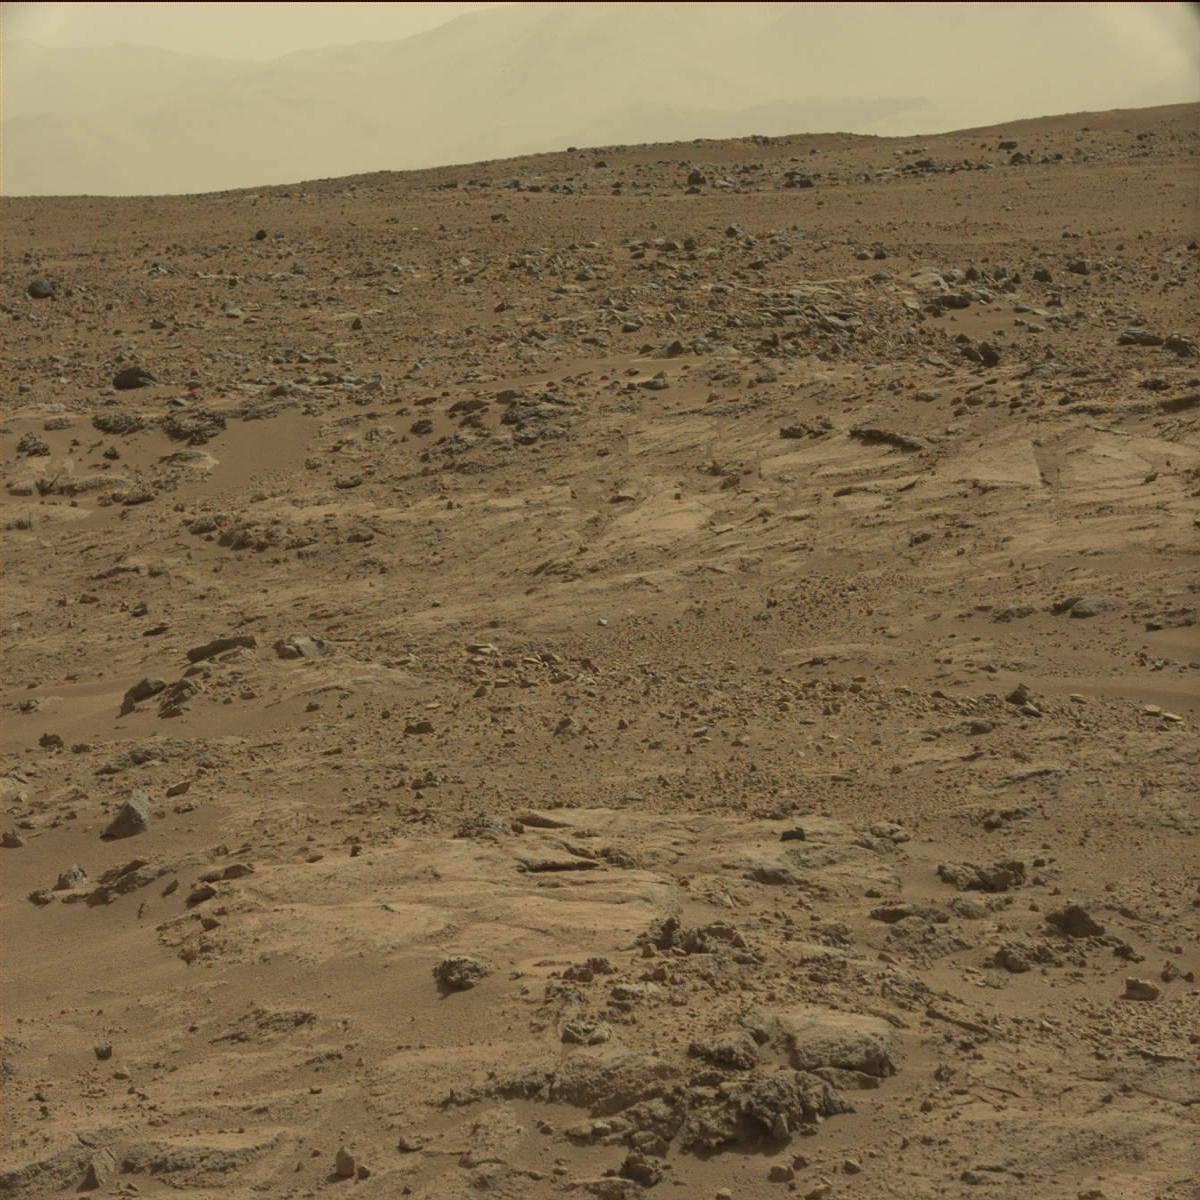
Terrain classes present: Bedrock, Ridge, Rock, Sand / Soil, Sky